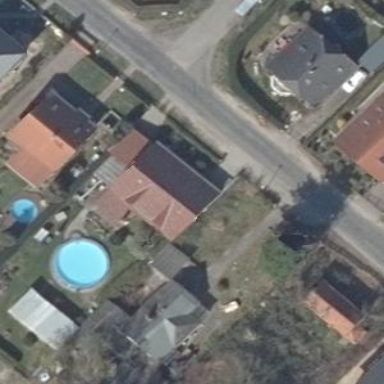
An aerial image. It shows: Detached building.